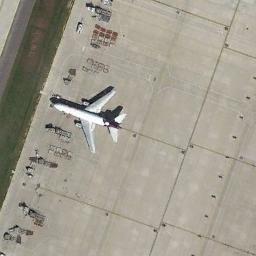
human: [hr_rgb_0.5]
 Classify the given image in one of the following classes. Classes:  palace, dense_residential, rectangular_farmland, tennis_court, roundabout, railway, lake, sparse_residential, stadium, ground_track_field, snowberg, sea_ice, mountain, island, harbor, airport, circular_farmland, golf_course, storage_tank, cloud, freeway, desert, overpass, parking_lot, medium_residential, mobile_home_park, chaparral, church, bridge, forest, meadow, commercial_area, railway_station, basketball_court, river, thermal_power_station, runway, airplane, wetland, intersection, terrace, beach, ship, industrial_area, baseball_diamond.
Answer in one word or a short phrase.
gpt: airplane